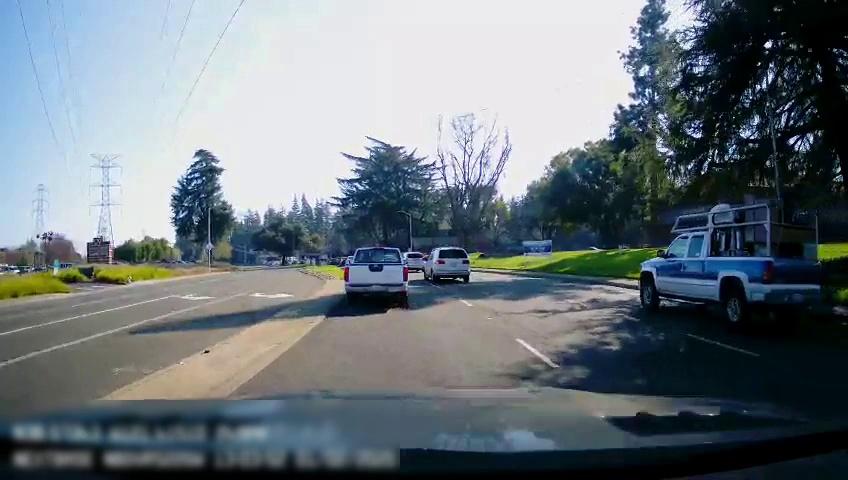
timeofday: Day
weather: Sunny
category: Drivable Space
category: Drivable Space
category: Vehicles | Truck
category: Vehicles | Truck
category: Vehicles | Van
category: Vehicles | SUV
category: Lanes | Opposite Lane
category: Lanes | Opposite Lane
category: Lanes | Current Lane
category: Lanes | Current Lane